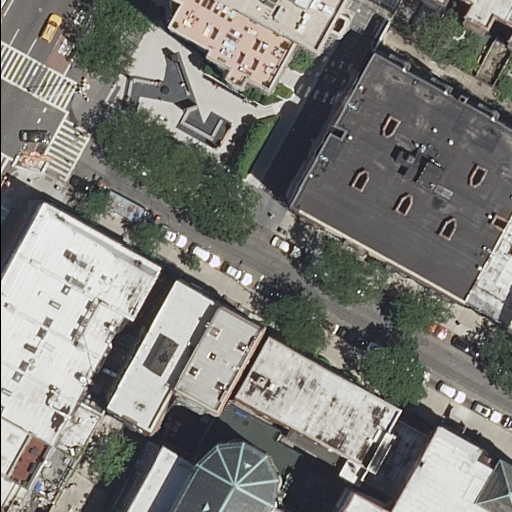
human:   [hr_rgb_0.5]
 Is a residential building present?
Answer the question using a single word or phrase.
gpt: yes

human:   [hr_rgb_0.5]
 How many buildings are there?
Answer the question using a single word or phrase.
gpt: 18

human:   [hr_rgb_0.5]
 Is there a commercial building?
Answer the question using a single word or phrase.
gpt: no

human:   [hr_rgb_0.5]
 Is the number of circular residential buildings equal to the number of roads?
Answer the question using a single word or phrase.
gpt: no

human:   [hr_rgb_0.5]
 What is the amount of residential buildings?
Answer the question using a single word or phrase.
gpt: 18

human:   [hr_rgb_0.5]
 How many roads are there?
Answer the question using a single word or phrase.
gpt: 2

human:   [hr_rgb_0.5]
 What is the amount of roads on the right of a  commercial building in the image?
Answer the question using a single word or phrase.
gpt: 0

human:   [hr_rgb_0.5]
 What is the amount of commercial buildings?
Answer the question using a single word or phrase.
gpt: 0

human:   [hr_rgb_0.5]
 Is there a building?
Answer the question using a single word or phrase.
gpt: yes

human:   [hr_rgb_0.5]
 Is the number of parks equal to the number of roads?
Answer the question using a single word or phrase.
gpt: no

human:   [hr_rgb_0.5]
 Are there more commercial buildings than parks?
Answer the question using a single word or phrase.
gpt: no

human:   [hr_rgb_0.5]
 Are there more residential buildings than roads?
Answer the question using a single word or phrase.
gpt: yes

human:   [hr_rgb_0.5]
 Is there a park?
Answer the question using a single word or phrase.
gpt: yes

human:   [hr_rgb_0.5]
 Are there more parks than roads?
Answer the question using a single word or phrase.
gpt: no

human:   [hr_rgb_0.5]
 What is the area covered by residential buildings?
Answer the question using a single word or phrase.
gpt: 4847m2

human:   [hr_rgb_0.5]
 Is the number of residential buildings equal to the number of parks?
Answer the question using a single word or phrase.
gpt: no

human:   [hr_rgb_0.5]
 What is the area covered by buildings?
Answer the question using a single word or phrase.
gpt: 4847m2

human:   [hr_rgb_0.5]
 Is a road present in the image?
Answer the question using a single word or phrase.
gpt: yes

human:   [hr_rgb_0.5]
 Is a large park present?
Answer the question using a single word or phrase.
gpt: yes

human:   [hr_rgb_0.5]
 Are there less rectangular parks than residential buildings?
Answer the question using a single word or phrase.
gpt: yes

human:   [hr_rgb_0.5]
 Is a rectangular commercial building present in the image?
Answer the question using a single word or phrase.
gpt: no

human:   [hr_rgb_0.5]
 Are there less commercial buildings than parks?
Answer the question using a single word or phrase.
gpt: yes

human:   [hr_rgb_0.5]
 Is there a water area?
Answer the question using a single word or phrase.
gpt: no

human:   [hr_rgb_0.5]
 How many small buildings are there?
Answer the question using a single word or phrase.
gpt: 4

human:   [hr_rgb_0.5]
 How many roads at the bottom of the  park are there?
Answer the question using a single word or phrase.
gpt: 1

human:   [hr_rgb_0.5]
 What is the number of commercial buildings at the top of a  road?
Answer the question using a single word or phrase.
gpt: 0

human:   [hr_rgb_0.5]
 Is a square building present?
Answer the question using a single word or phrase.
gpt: no

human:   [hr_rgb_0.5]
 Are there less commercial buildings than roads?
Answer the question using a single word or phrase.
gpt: yes

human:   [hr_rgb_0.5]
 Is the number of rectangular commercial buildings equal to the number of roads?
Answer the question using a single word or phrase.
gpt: no

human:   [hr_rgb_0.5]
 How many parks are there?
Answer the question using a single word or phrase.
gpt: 1

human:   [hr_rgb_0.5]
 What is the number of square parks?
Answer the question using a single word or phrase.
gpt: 0

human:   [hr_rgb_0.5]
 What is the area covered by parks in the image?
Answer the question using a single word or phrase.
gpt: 597m2

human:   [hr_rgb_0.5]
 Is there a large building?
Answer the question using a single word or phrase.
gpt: yes

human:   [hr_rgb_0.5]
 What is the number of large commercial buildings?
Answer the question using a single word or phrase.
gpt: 0

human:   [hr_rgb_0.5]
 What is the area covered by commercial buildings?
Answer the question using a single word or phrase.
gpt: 0m2

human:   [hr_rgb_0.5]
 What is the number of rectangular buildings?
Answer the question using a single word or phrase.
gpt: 11

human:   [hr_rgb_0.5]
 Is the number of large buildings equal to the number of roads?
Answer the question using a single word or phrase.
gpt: no

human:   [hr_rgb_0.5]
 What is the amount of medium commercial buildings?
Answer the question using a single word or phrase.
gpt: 0

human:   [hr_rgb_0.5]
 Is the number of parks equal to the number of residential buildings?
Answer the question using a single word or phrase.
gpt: no

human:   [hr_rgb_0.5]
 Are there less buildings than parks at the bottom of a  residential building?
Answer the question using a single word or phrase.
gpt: no

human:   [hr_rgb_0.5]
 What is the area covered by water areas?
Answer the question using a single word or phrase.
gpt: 0m2

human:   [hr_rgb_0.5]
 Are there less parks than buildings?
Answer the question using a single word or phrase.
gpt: yes

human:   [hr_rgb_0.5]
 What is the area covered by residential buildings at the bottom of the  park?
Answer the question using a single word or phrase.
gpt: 3100m2

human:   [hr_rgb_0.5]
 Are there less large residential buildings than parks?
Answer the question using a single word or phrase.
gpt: no

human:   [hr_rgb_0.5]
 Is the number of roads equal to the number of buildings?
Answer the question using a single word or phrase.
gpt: no

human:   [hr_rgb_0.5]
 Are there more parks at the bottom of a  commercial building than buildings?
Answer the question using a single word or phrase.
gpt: no

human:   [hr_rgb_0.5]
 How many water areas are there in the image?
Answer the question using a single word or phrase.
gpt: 0

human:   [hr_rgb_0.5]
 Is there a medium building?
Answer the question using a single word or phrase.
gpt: yes

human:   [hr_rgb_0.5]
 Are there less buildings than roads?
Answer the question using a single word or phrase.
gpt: no

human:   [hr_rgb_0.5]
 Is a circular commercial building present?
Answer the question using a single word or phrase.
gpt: no

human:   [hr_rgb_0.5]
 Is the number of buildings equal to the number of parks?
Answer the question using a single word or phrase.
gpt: no

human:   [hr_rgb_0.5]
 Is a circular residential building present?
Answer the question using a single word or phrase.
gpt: no

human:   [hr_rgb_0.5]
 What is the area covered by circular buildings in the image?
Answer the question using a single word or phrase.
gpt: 0m2

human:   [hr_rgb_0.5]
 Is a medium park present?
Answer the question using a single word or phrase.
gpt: no

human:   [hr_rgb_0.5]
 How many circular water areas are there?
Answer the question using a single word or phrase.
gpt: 0

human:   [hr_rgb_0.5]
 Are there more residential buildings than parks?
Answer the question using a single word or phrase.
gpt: yes

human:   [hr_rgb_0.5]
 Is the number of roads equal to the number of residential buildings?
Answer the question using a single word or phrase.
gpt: no

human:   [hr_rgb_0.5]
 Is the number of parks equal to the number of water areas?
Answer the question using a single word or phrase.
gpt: no

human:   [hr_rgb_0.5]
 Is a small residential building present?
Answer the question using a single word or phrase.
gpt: yes

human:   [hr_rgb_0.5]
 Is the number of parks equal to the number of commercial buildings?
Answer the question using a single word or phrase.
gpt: no

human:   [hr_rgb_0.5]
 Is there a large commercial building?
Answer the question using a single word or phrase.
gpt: no

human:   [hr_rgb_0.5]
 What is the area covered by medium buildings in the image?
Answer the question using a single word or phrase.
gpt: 3465m2

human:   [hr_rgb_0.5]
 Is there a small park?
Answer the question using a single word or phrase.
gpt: no

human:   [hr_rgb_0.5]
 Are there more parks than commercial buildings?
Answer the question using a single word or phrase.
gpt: yes